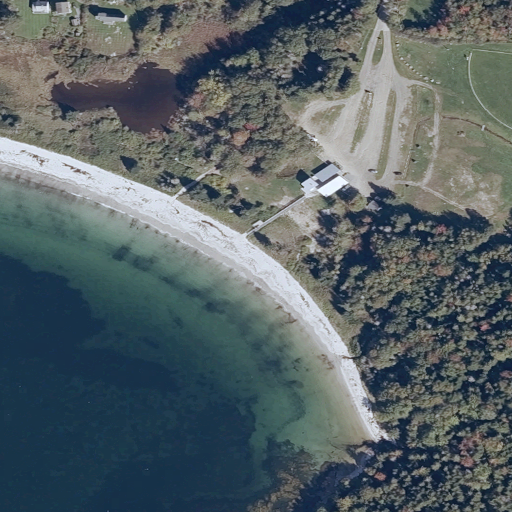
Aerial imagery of beach in Maine named Pemaquid Beach containing herbaceous wetlands, open water, mixed forest, barren land, grassland, medium intensity development, low intensity development, evergreen forest, open development, and high intensity development